Question:
Click button via class because it has no ID . Or via value?
tried className , cssSelector , partialLinkText and LinkText but sadly did not work clicking the save button
'''
System.out.println("Succesful in Saving Product ");
WebElement save = driver.findElement(By.className("bttn-positive save-button"));
save.click();
'''
Should be able to click save button
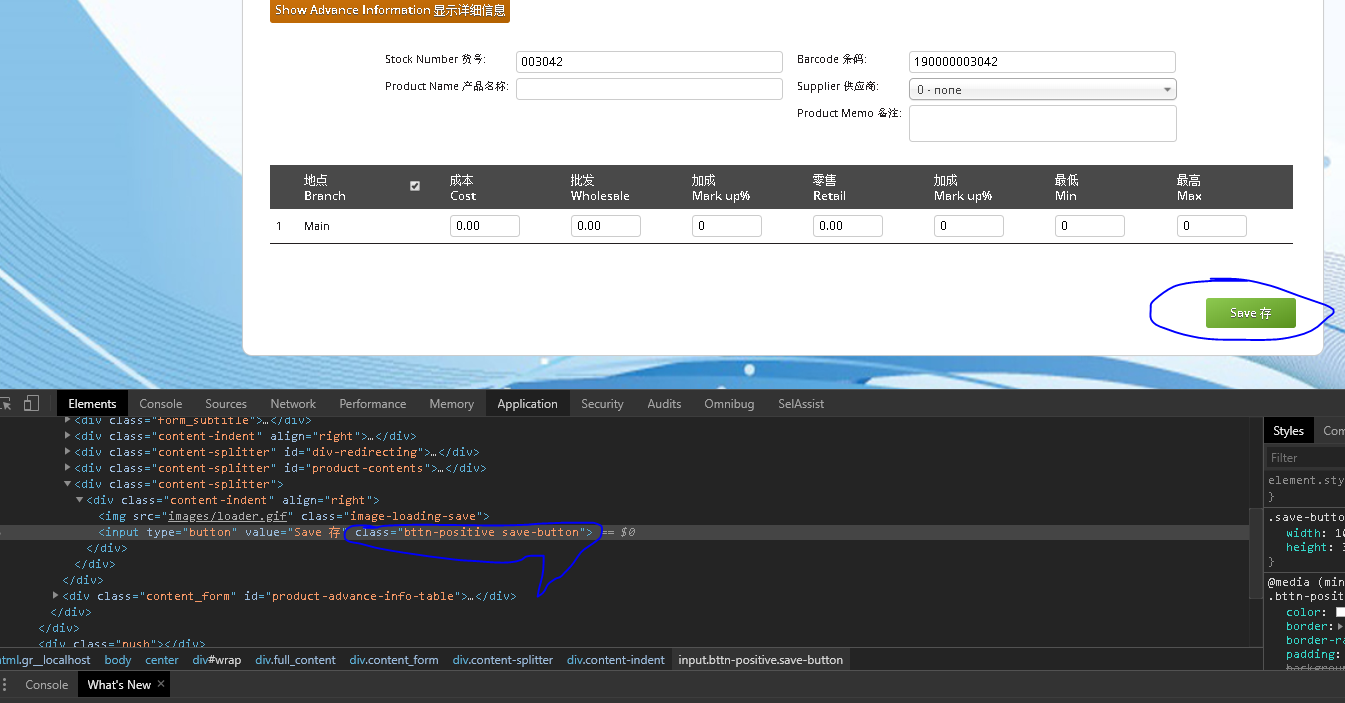
Answer: we can not use the multiple class name in the 'className' locator. So, you can use the XPath locator with the multiple class name as below ('//input[@class='bttn-positive save-button']')
'''
System.out.println("Succesful in Saving Product ");
WebElement save = driver.findElement(By.xpath("//input[@class='bttn-positive save-button']"));
save.click();
'''